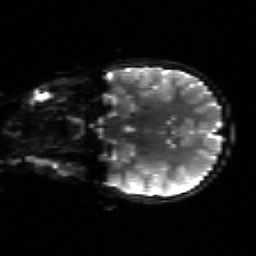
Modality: sbref
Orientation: coronal
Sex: female
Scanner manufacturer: siemens
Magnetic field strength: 3 T
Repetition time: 5 s
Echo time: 0.071 s